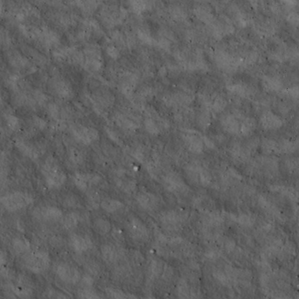
Label: non_frost